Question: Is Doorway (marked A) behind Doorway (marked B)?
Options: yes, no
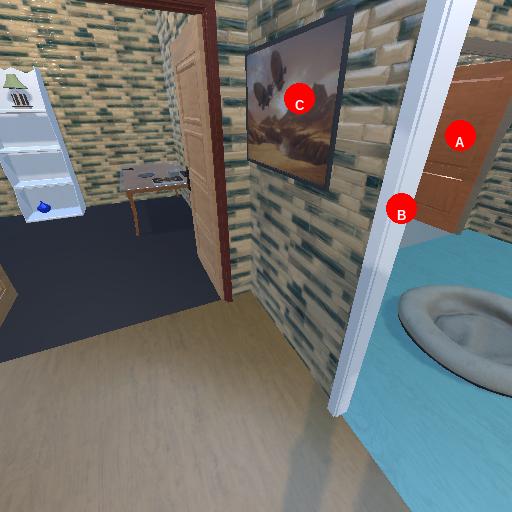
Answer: yes